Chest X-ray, AP view. Patient: 80 years old, sex F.
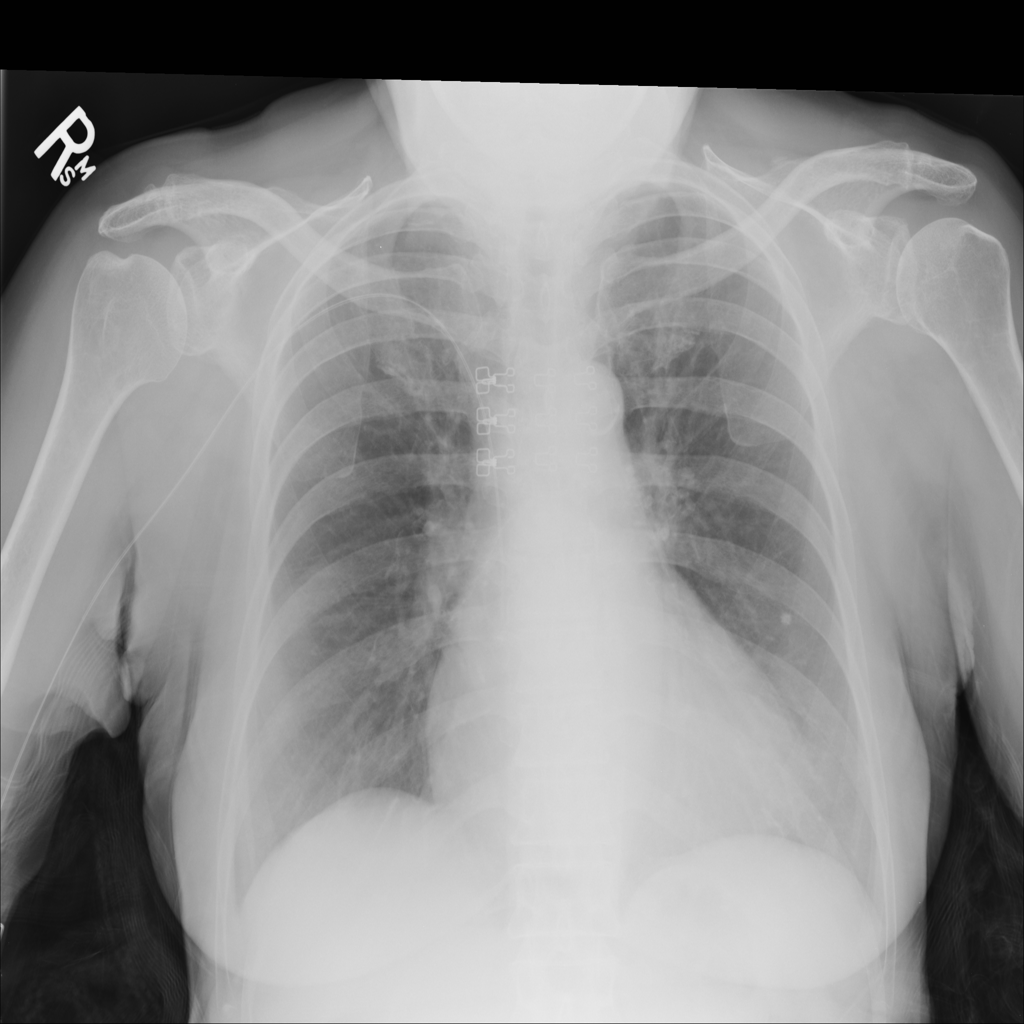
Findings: Cardiomegaly